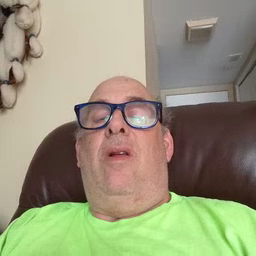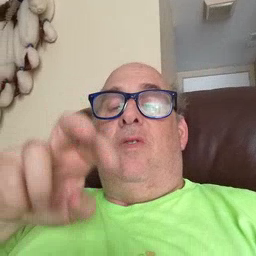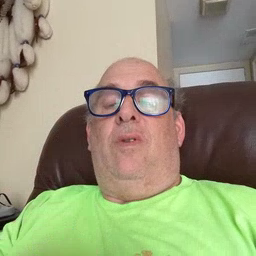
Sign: chair